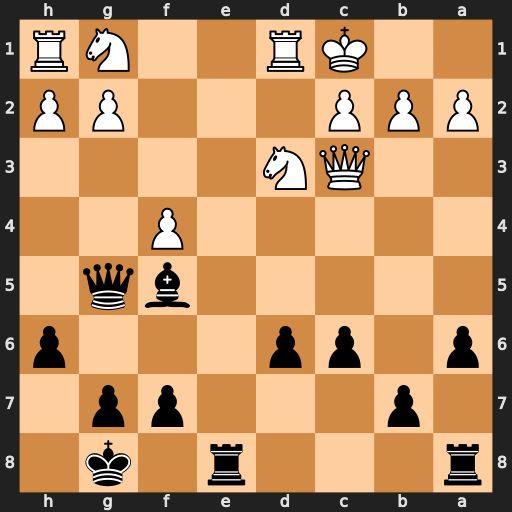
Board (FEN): r3r1k1/1p3pp1/p1pp3p/5bq1/5P2/2QN4/PPP3PP/2KR2NR
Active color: b
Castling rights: -
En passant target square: -
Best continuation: Qxg2 Ne2 Qxe2